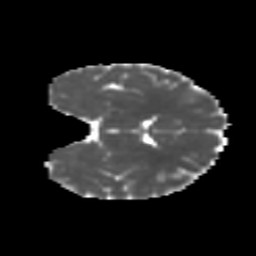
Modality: MD
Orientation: coronal
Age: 13
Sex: female
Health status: ill
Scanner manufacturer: ge
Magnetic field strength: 3 T
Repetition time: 6.752 s
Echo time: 0.079 s